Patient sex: F
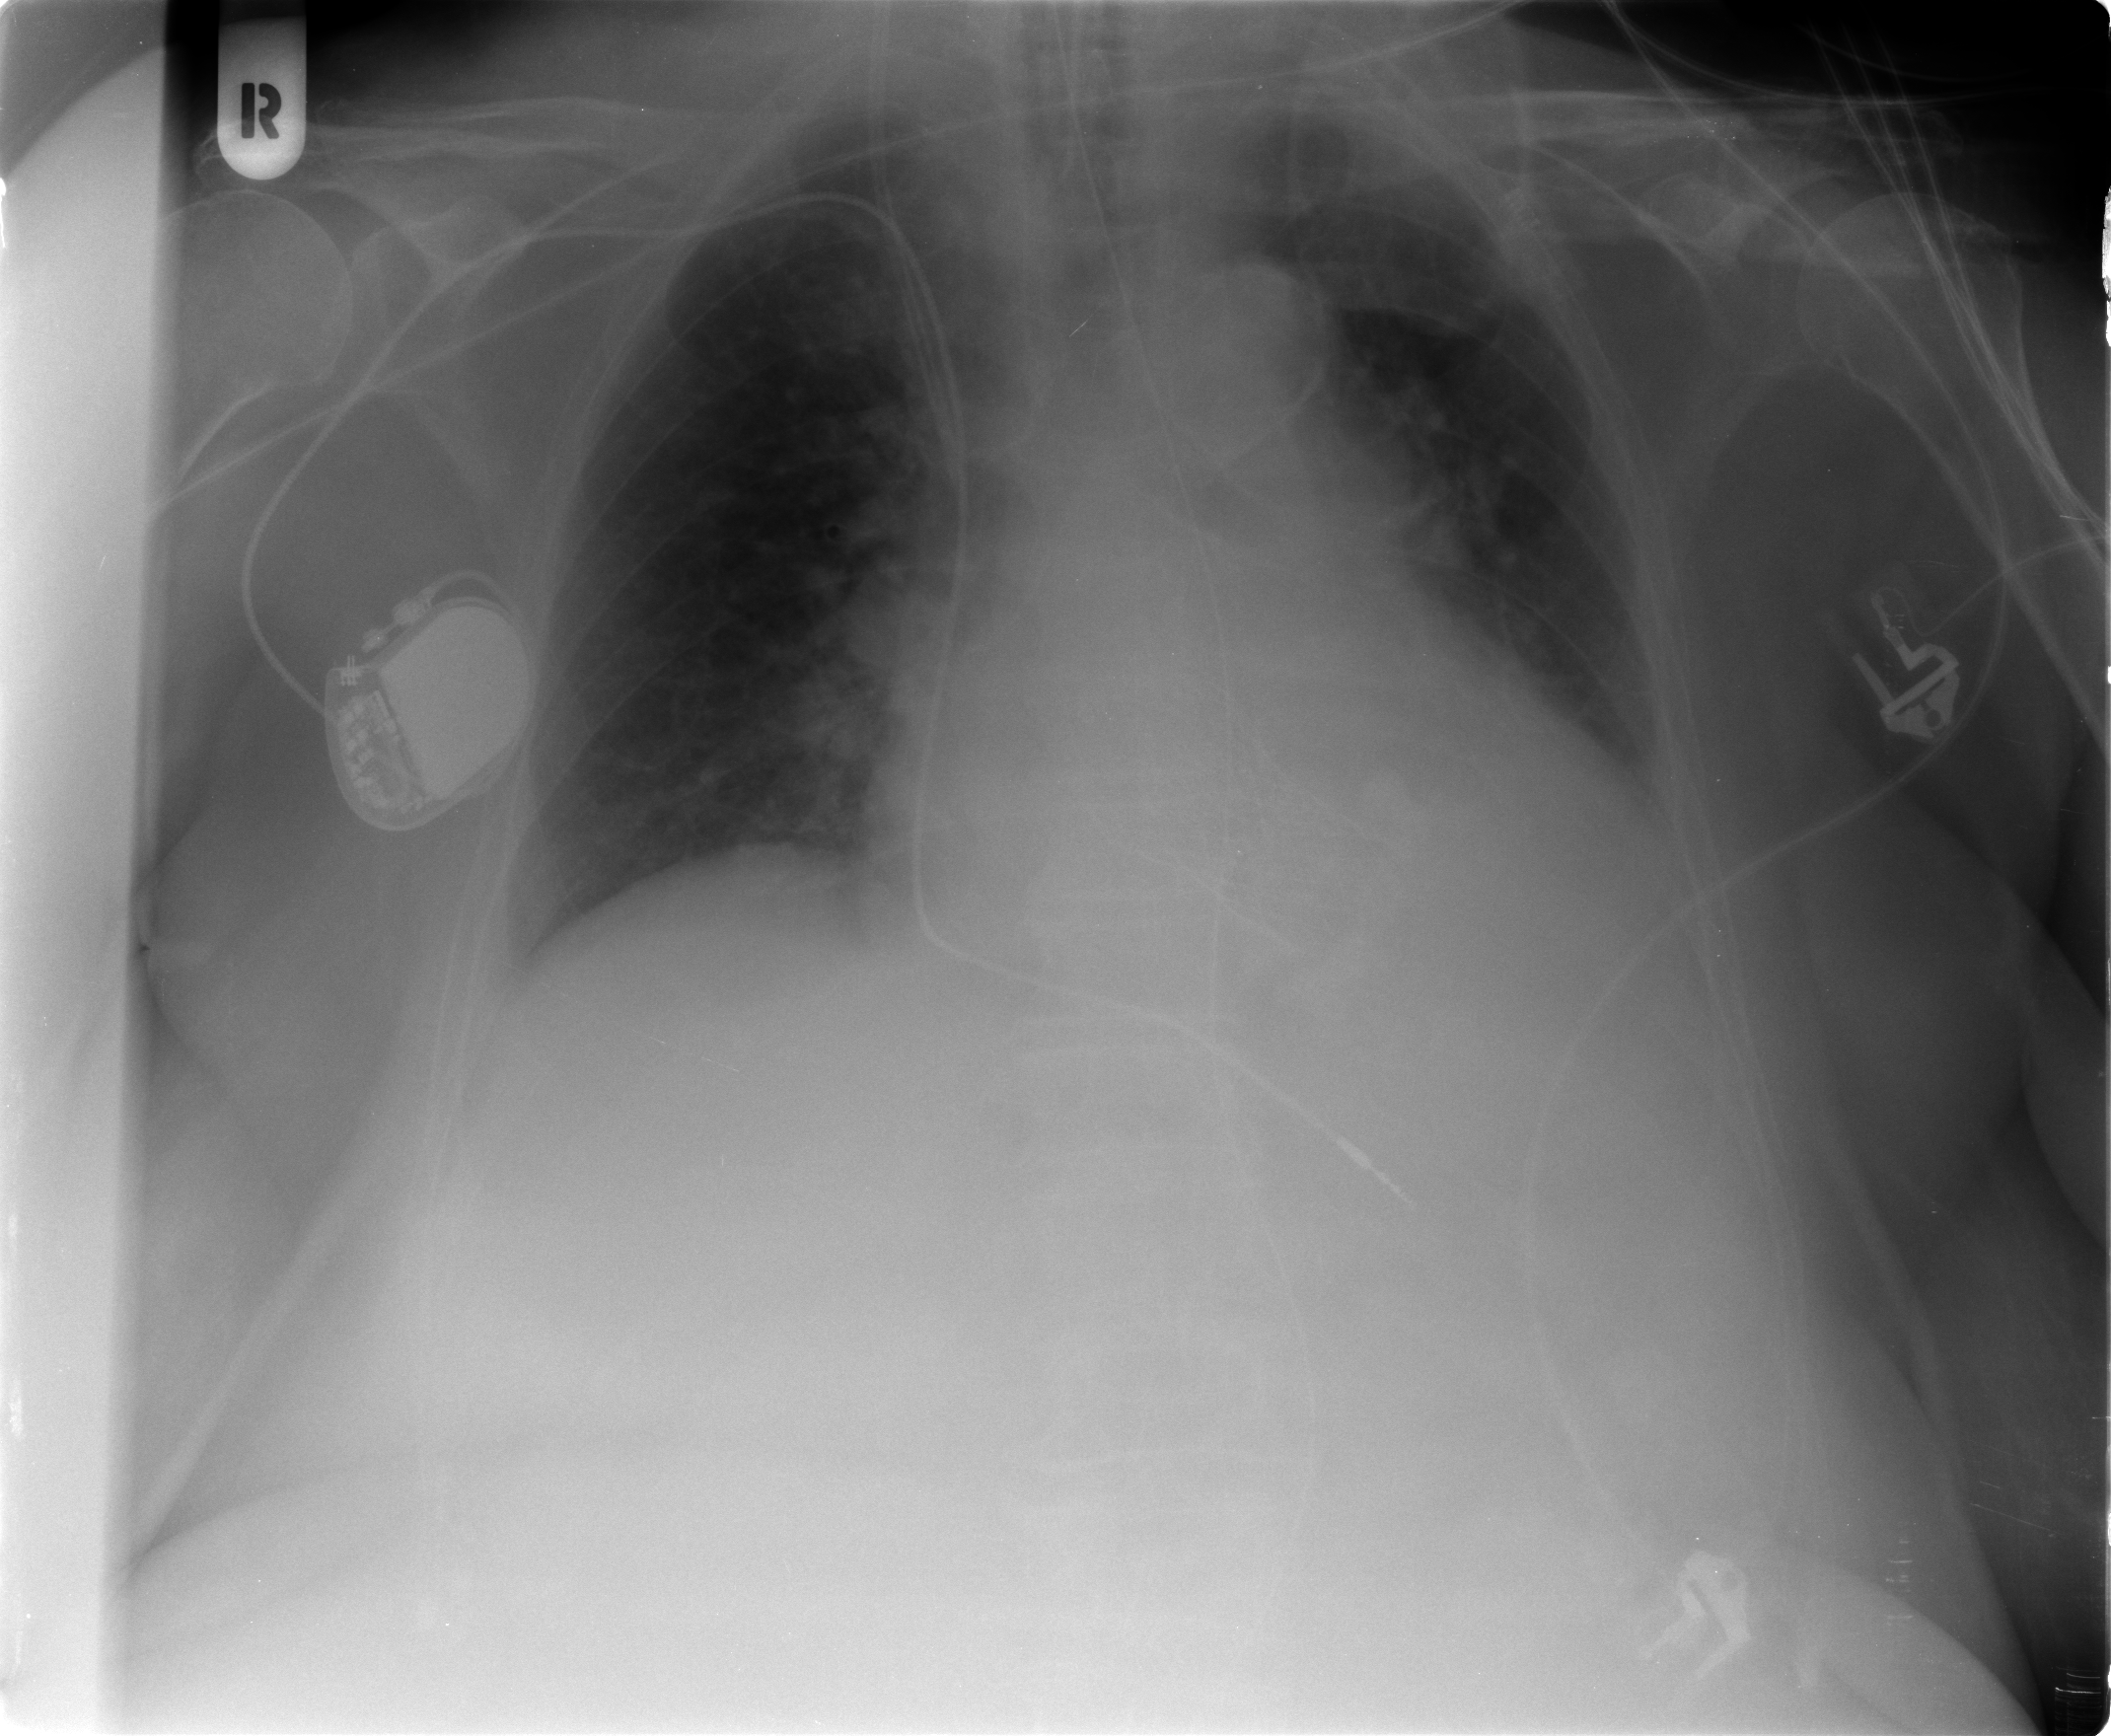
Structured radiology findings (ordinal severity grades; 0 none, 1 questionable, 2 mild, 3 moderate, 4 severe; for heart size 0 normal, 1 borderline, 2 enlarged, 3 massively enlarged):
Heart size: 2
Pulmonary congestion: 2
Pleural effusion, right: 0
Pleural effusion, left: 1
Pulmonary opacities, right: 0
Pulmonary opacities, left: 0
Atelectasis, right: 2
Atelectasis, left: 2